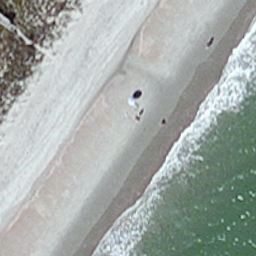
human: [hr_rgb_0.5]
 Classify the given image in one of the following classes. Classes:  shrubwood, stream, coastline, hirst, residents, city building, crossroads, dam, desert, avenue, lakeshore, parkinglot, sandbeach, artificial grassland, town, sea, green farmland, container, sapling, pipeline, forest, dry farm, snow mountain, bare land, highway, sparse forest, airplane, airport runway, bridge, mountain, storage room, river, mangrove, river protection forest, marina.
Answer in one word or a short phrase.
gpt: coastline